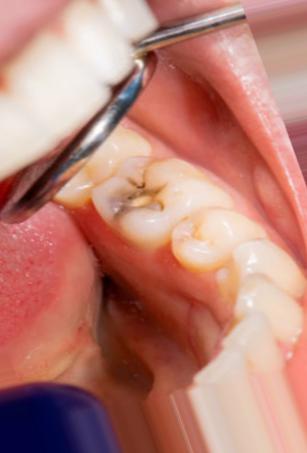
Condition: Caries